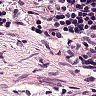
Metastatic tissue present: no